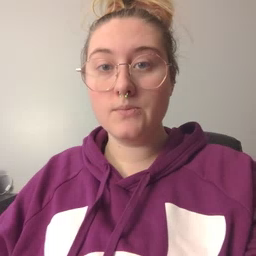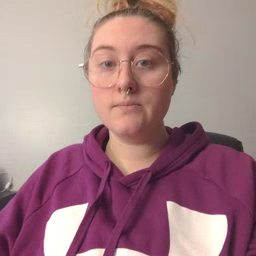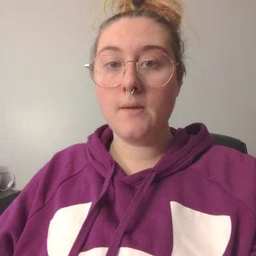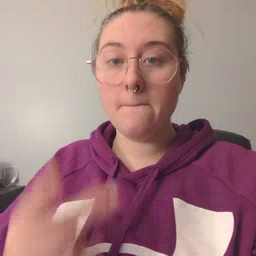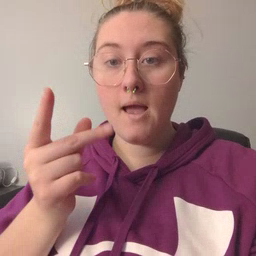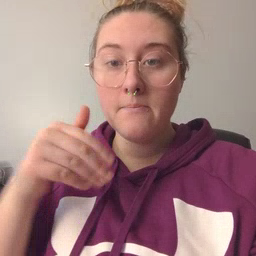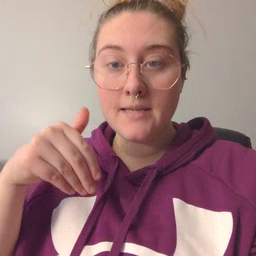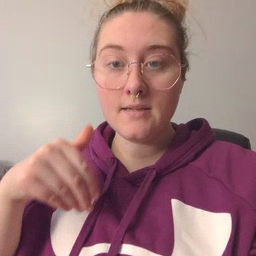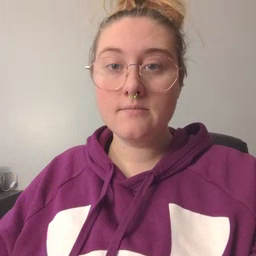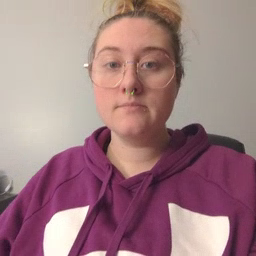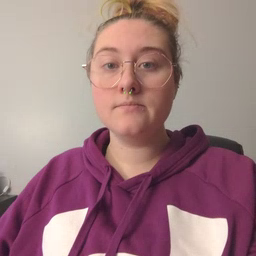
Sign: puppy